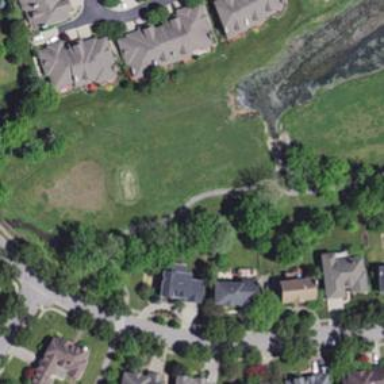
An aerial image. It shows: Path for golf carts.